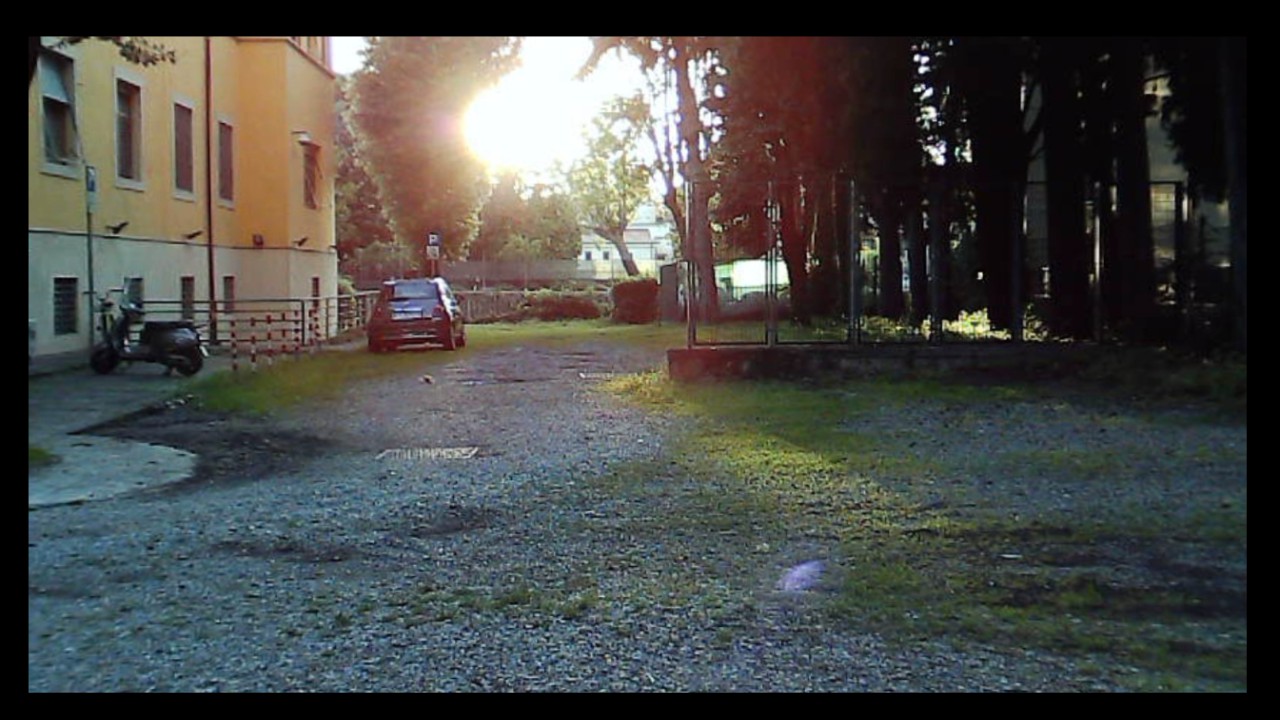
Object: DarwinFPV cineape20